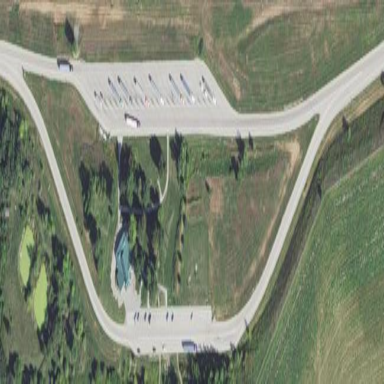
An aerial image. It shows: Rest area along the road.